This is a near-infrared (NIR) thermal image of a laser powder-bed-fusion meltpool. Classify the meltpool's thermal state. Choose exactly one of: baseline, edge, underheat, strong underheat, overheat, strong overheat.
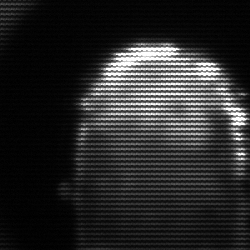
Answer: baseline